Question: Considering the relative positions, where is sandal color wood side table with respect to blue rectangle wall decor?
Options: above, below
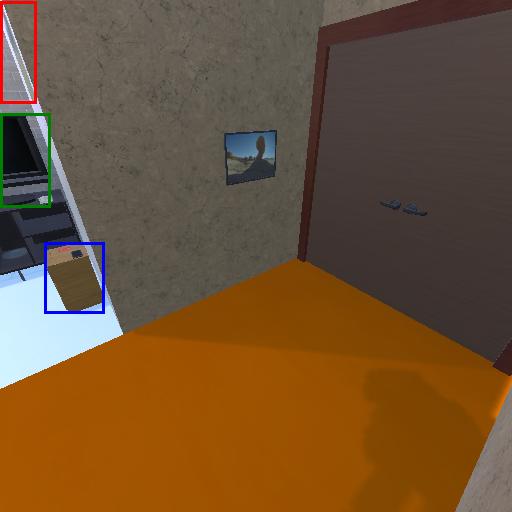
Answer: above